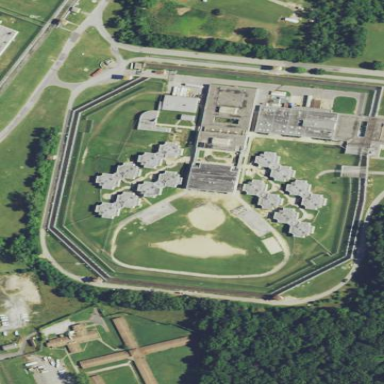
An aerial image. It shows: Prison enclosed by fence.